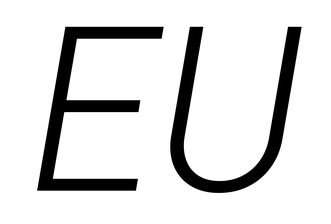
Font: Roboto-Italic_Light_Italic